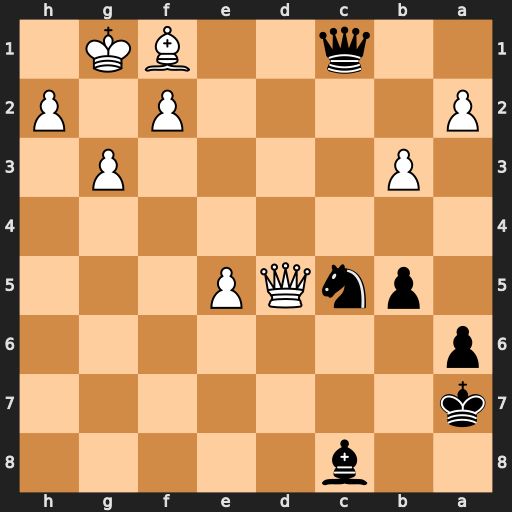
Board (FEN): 2b5/k7/p7/1pnQP3/8/1P4P1/P4P1P/2q2BK1
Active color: b
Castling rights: -
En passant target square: -
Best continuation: Bh3 Qxc5+ Qxc5